Interaction volume radius: 10 \u00c5
Interaction volume height: 30 \u00c5
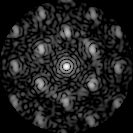
Disorder parameter: 0.4658